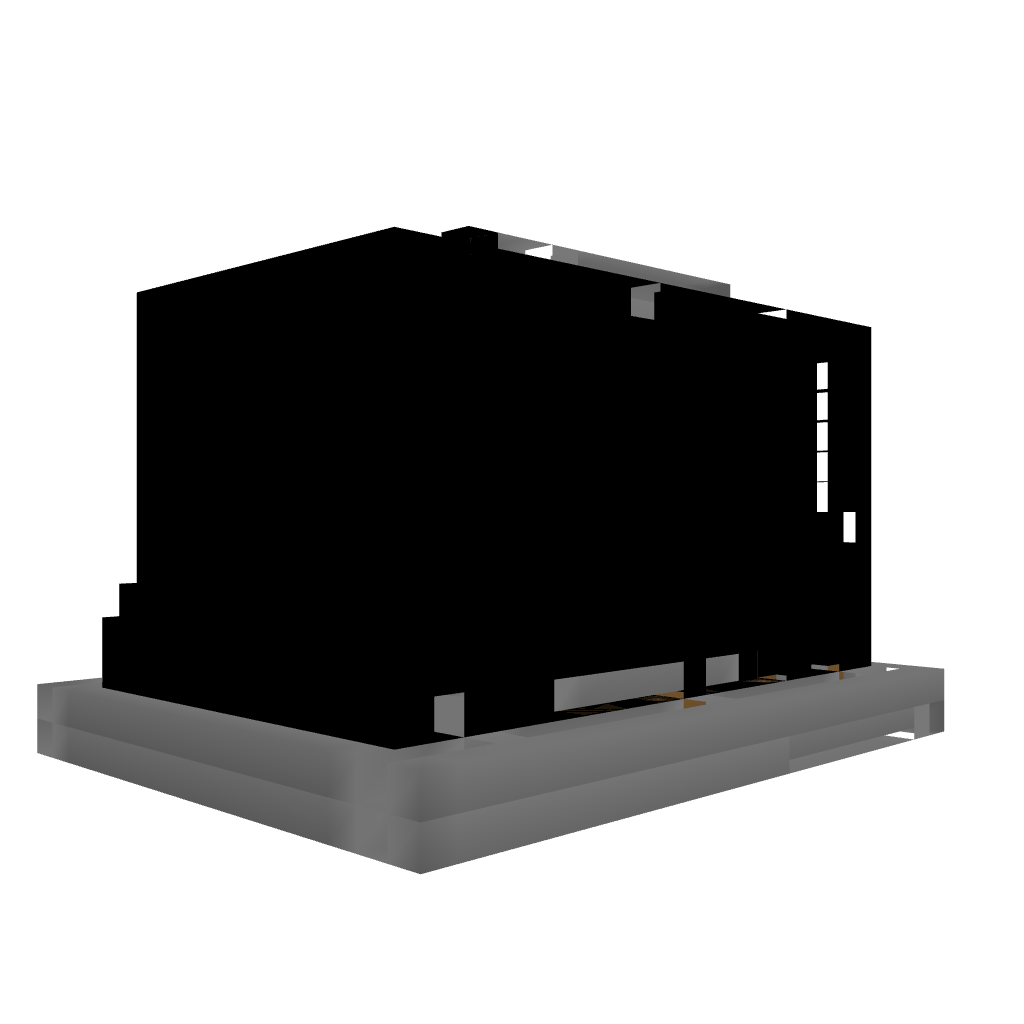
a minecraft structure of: Pointless Scrolling Message bad low quality